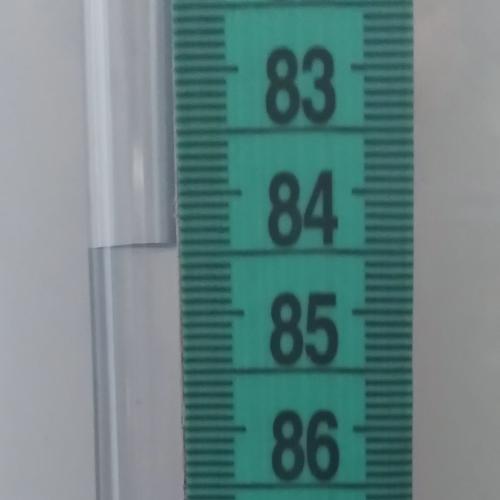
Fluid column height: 84.4 cm